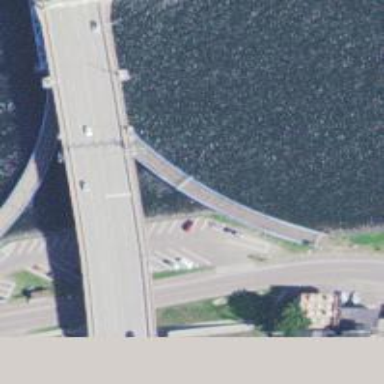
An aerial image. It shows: Man-made bridge.